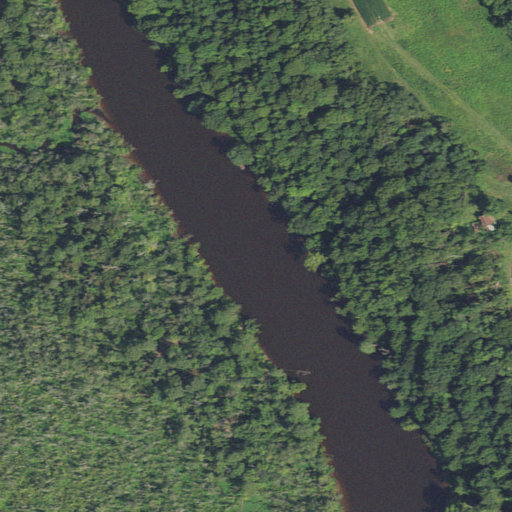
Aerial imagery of bar in Virginia named Walker Bar containing woody wetlands, mixed forest, open water, pasture, deciduous forest, evergreen forest, herbaceous wetlands, open development, and cultivated crops